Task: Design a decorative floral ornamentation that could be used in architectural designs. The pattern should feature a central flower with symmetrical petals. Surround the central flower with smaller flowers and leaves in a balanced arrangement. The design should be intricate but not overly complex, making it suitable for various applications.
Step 259:
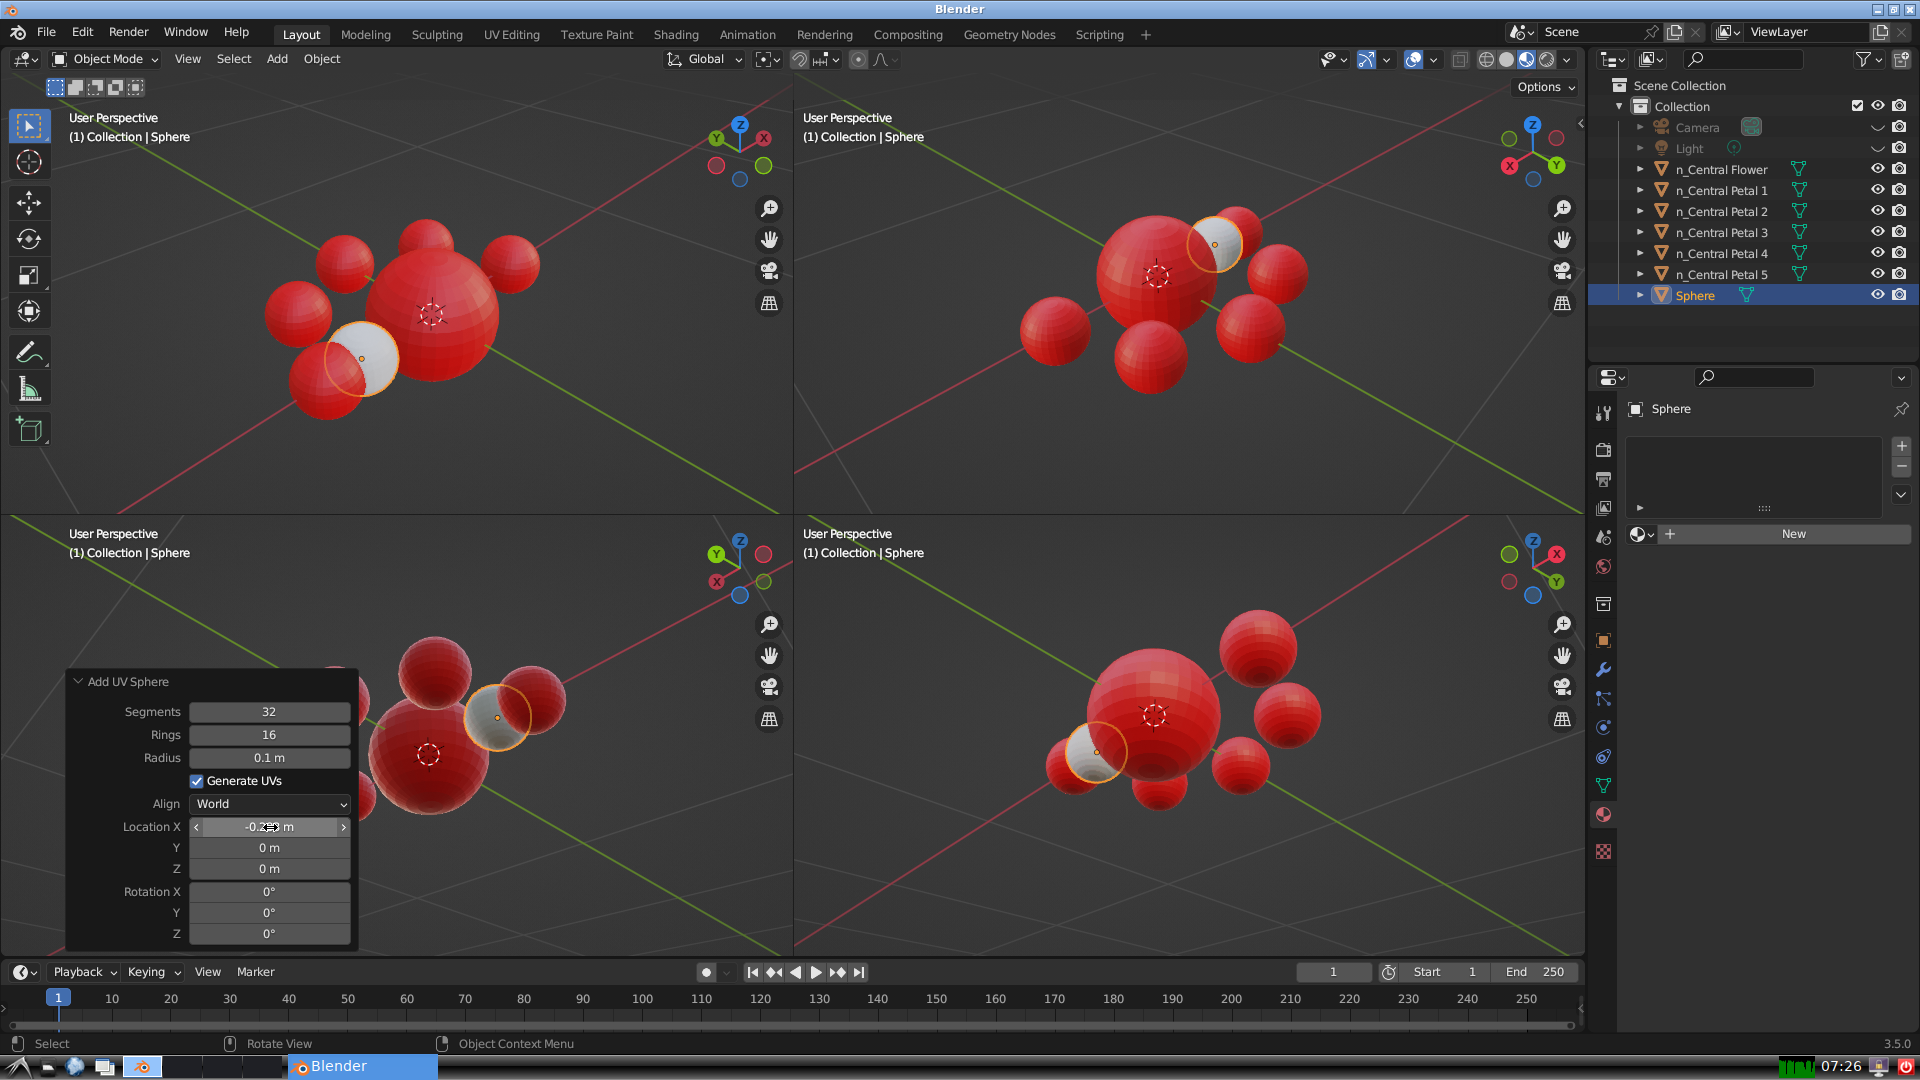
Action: {"mouse_move": [270, 849]}